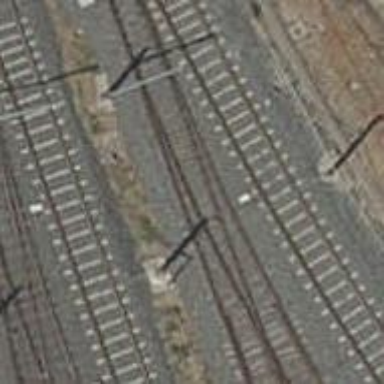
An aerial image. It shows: Yard with electrified contact lines.